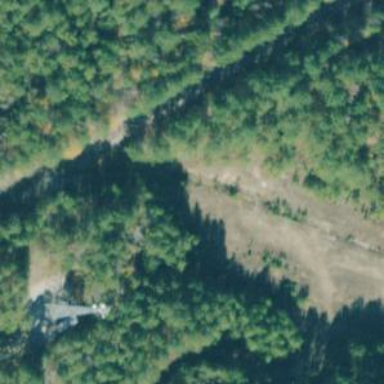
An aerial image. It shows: Disused railway spur line.